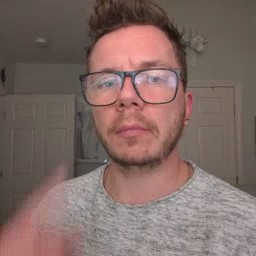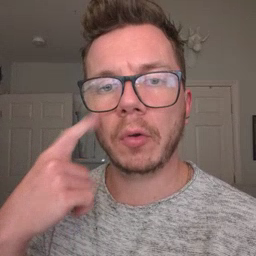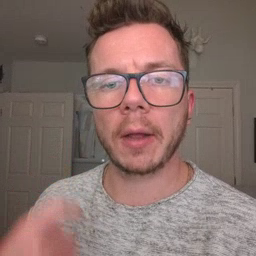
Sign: cry